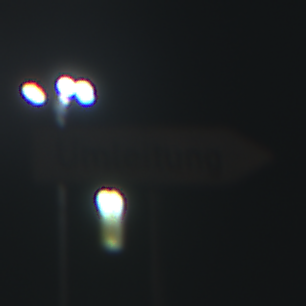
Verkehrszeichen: UmleitungswegweiserRechtsweisend
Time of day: Night
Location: Outdoor (Urban)
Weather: PartlyCloudy
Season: NotSpecified
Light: Artificial